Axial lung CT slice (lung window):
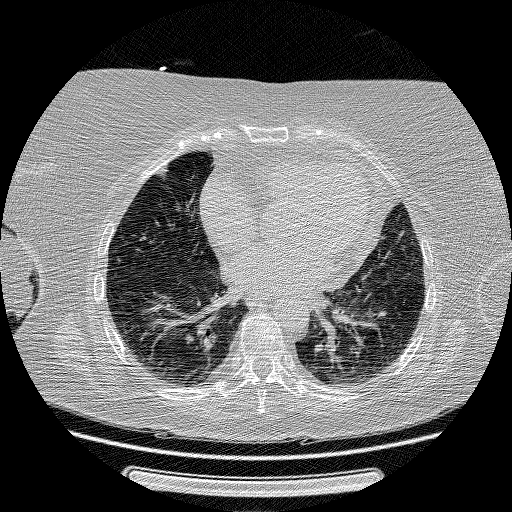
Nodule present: yes
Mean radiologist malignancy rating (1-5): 2.5